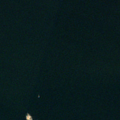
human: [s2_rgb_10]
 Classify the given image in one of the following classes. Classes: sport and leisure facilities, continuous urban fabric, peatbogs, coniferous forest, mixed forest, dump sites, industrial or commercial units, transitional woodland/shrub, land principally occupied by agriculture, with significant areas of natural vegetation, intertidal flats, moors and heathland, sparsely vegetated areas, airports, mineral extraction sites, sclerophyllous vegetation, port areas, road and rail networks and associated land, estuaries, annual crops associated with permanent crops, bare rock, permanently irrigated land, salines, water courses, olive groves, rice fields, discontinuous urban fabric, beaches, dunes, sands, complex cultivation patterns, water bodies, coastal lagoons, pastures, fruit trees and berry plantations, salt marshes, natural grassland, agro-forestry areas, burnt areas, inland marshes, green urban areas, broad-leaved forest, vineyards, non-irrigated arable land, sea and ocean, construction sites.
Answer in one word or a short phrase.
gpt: sea and ocean